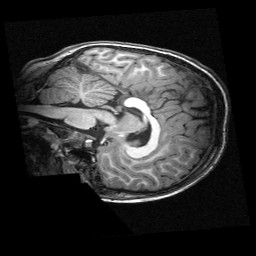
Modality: T1w
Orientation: sagittal
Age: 8
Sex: male
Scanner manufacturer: siemens
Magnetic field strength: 3 T
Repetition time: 2.3 s
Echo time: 0.00336 s